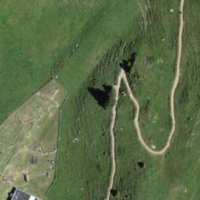
EUNIS habitat code: 23
Species observed at this site:
Carduus defloratus
Barbarea vulgaris
Polygala vulgaris
Anthyllis vulneraria
Bistorta officinalis
Hippocrepis comosa
Rumex acetosa
Achillea millefolium
Phyteuma orbiculare